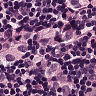
Metastatic tissue present: yes